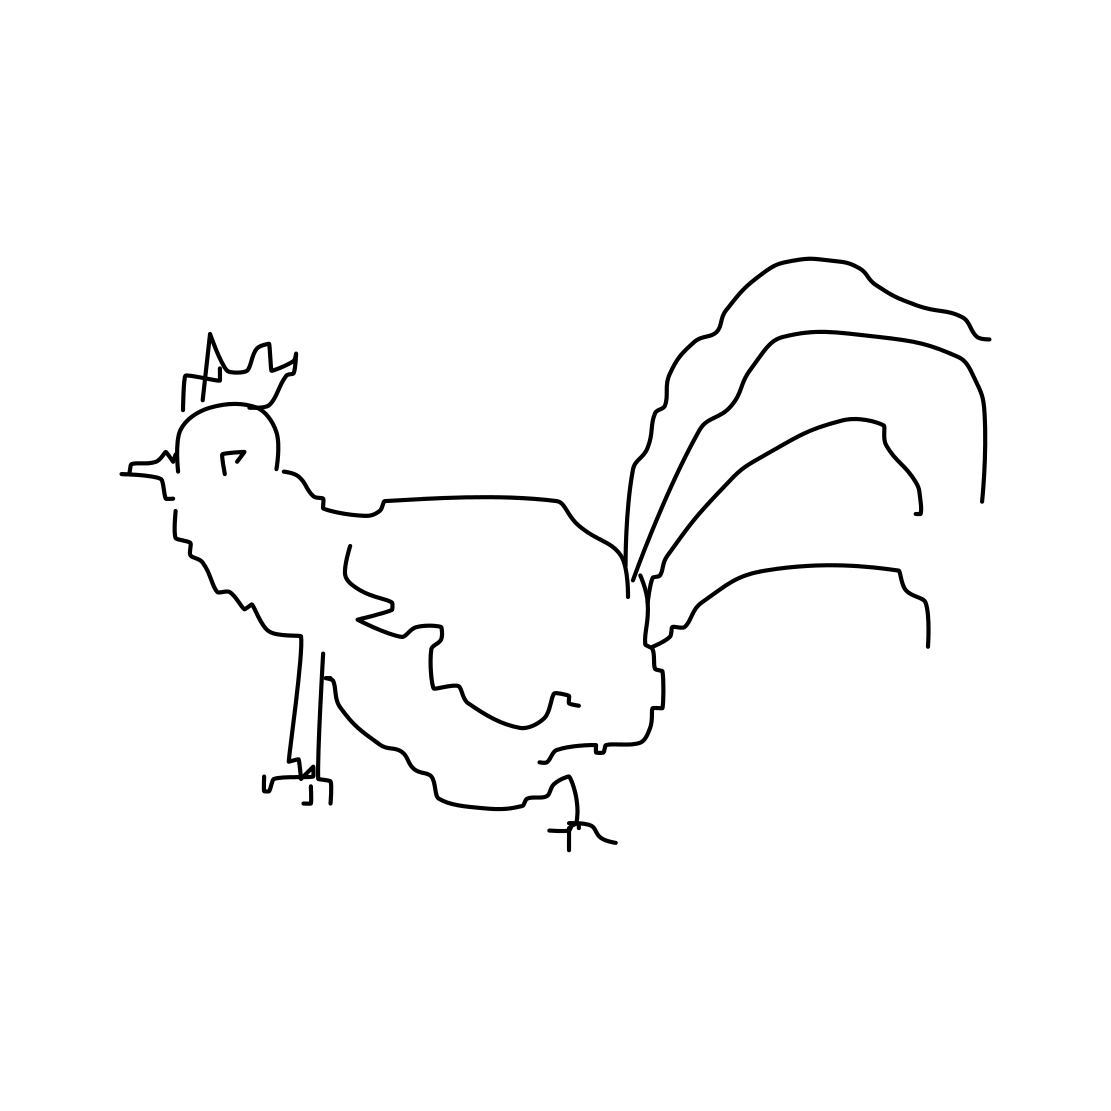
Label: rooster